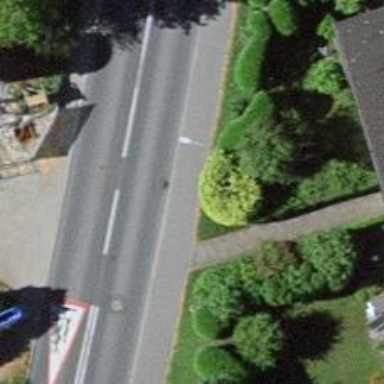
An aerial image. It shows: Sidewalk.